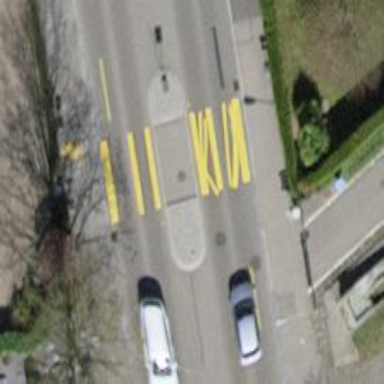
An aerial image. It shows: Unmarked crossing with pedestrian island.